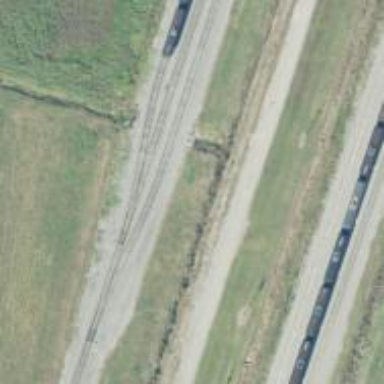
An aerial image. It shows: Rail spur service.